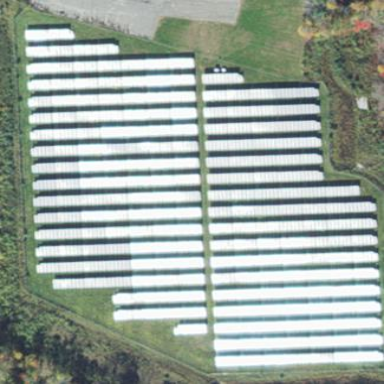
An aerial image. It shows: Solar power plant enclosed by fence. The plant generates electricity using photovoltaic technology.